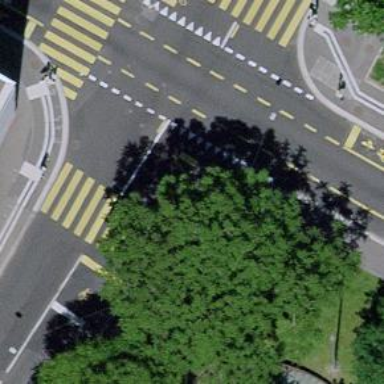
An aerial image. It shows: Kerb serving as barrier.